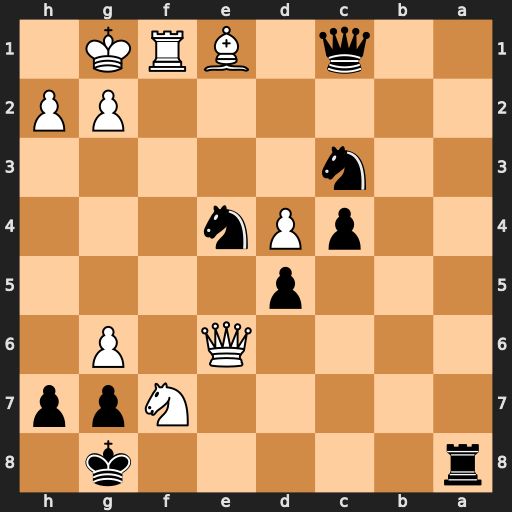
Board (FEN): r5k1/5Npp/4Q1P1/3p4/2pPn3/2n5/6PP/2q1BRK1
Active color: b
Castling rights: -
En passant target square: -
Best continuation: Ne2+ Kh1 Nf2+ Rxf2 Qxe1+ Rf1 Qxf1#